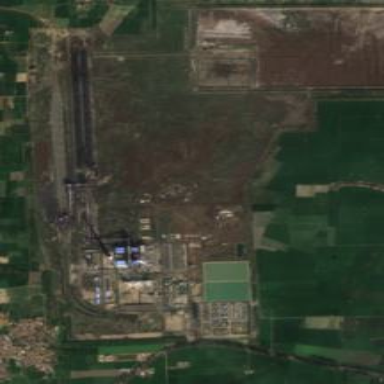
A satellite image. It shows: Industrial area with coal power plant.